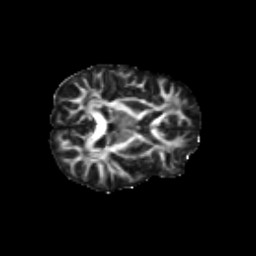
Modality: FA
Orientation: axial
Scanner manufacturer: siemens
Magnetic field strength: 3 T
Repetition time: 9.2 s
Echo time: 0.084 s